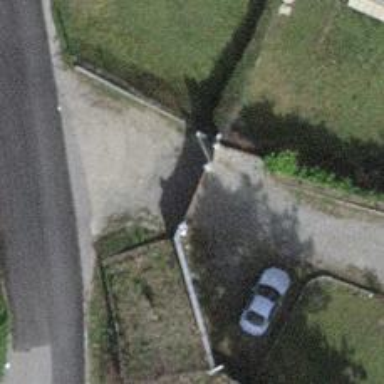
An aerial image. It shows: Gate.